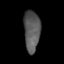
Tissue: lung
Cell type: Endothelial cells
Senescence score: 0.2383
Nuclear area (px): 651
Mean DAPI intensity: 87.722